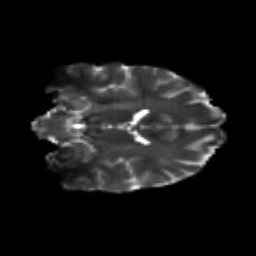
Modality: T2w
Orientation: coronal
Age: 19
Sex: female
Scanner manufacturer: siemens
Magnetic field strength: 3 T
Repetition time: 3.5 s
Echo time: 0.125 s